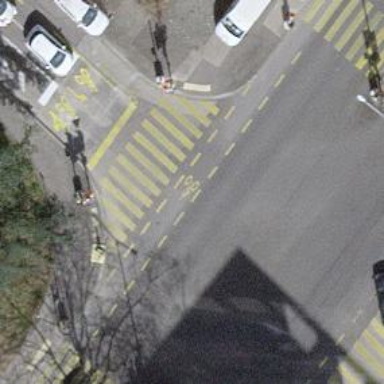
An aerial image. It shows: Road with traffic signals.